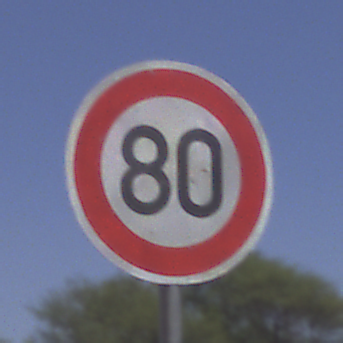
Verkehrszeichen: Geschwindigkeit80
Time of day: Midday
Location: Outdoor (RoadRail)
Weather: Clear
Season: NotSpecified
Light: Natural